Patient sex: M
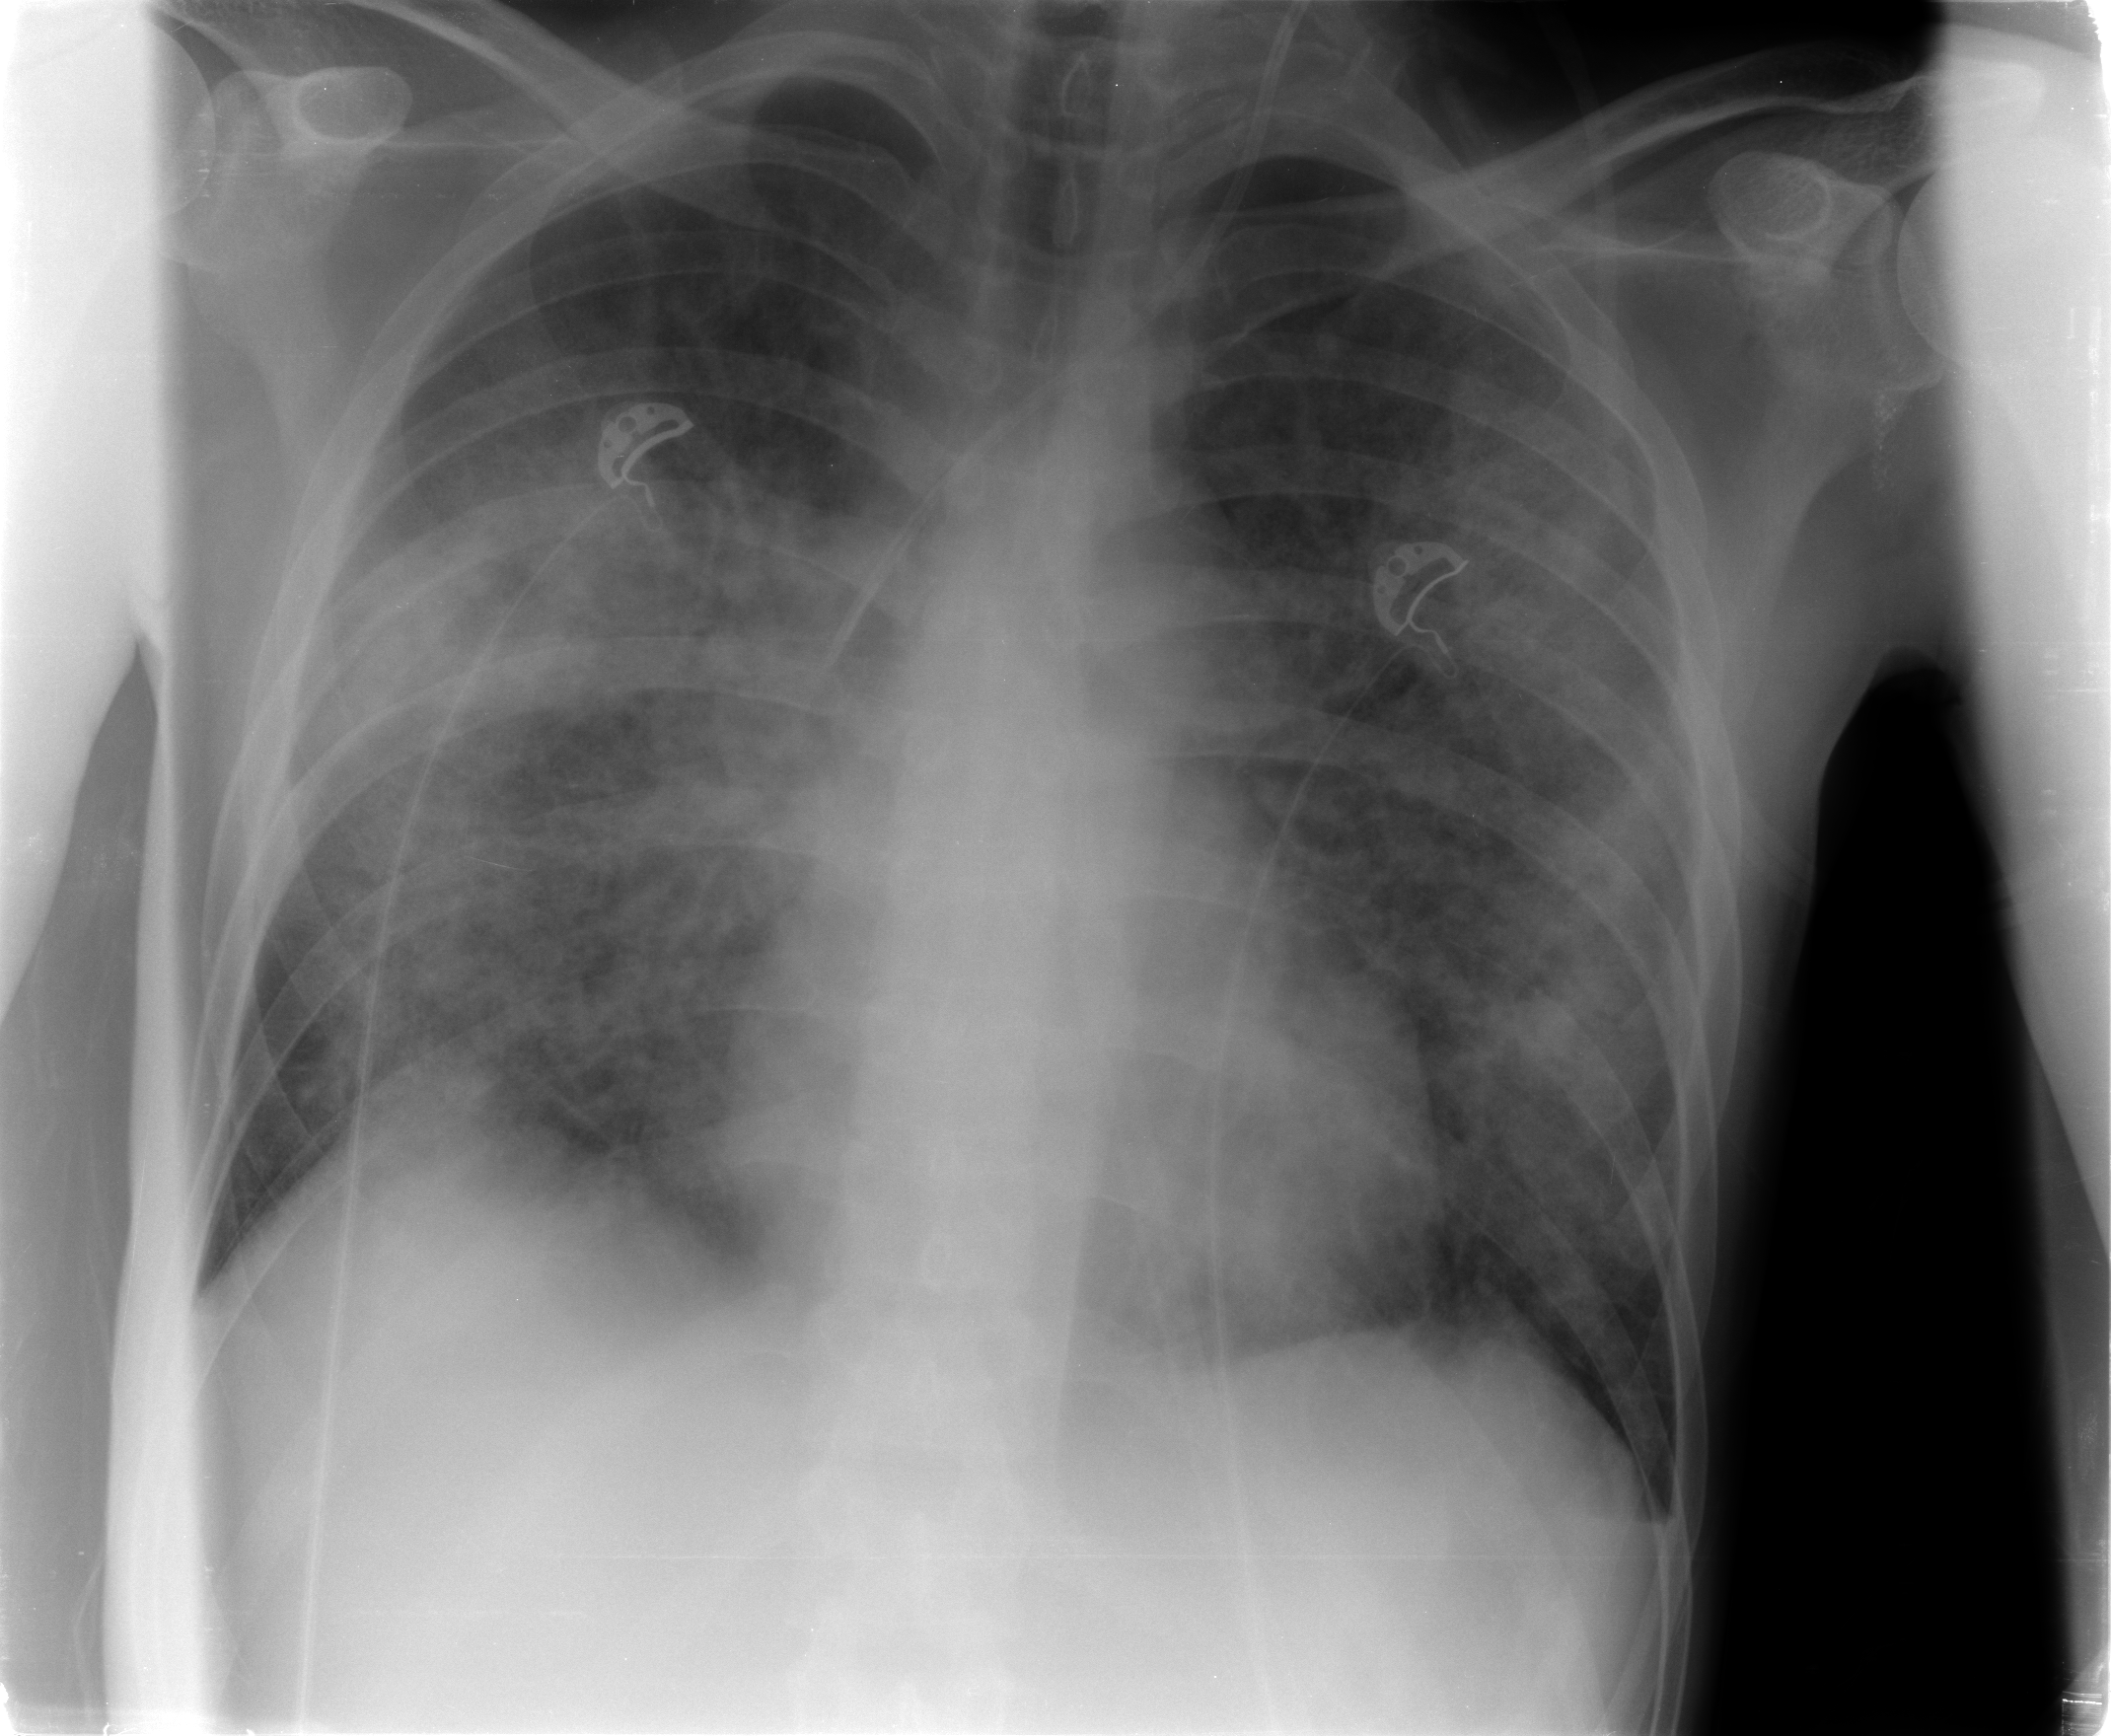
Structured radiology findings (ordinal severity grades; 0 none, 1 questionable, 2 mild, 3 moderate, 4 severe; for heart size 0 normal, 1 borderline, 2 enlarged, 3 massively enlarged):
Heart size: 0
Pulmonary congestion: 0
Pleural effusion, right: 0
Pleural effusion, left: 0
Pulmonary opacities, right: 3
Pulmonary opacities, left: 3
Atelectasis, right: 3
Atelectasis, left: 2